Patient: sex M, age 64
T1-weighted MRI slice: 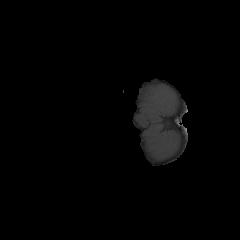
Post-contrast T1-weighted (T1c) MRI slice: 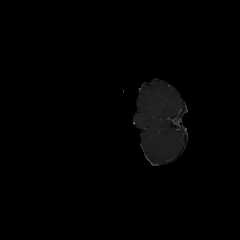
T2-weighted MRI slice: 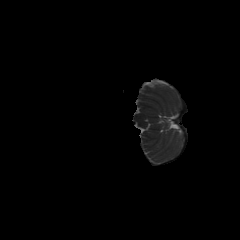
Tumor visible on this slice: no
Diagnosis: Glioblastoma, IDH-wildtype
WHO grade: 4